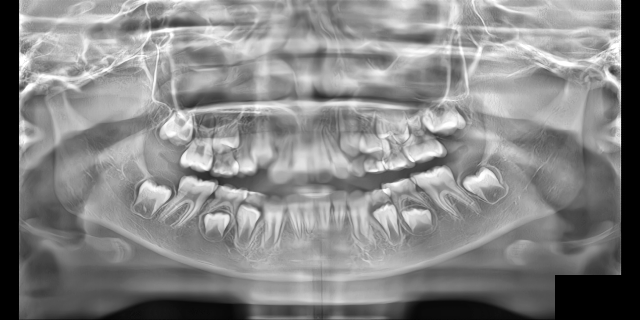
adult